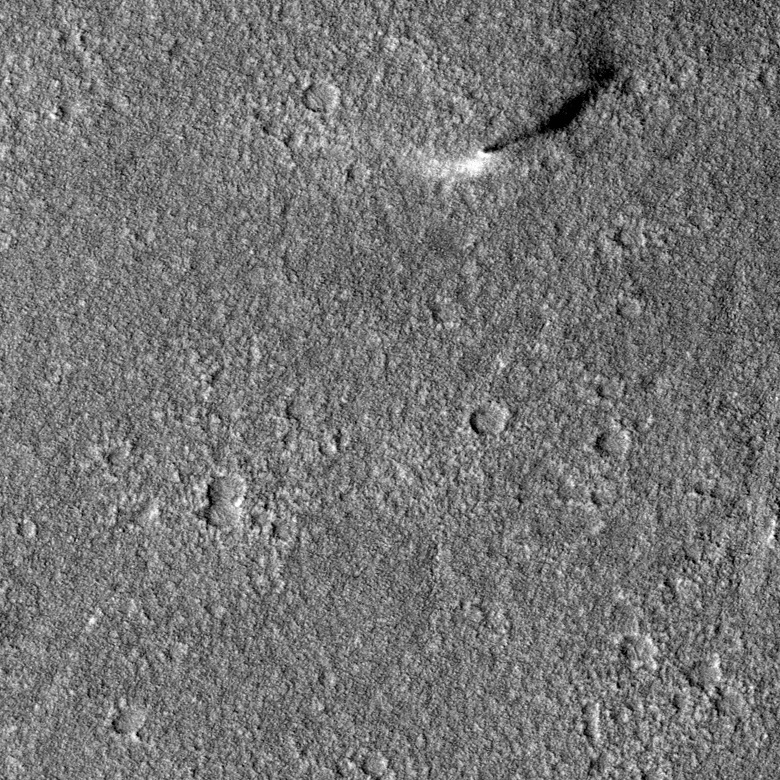
Label: dustdevil